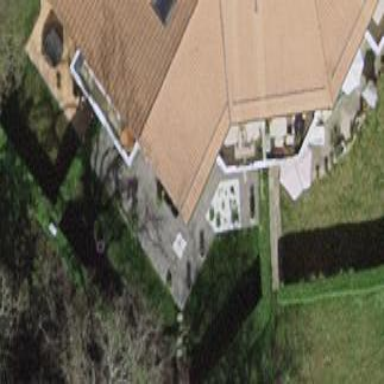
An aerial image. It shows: Garden enclosed by fence.